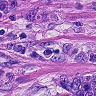
Metastatic tissue present: yes